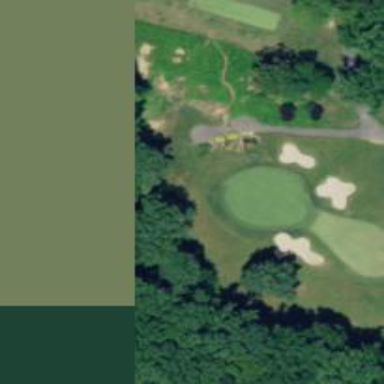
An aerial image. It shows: Path for both road and golf.